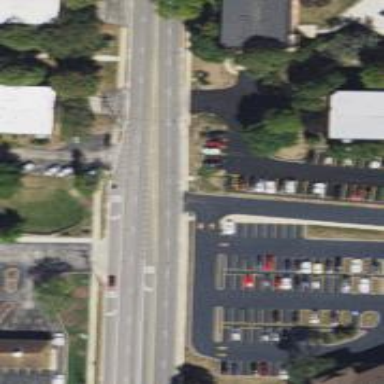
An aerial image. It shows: Secondary road with separate asphalt sidewalks.